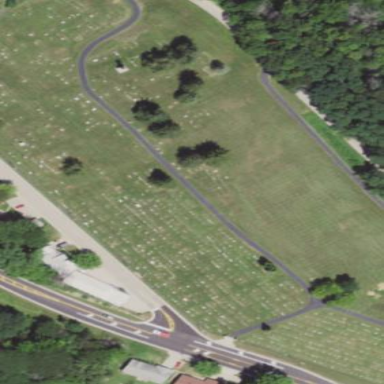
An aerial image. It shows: Cemetery.